Interaction volume radius: 10 \u00c5
Interaction volume height: 35 \u00c5
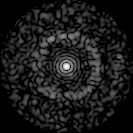
Disorder parameter: 0.8314